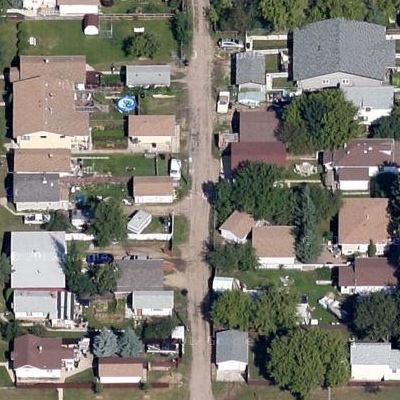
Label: Resident